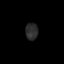
Tissue: lung
Cell type: Myeloid cells
Senescence score: 0.1919
Nuclear area (px): 206
Mean DAPI intensity: 43.786